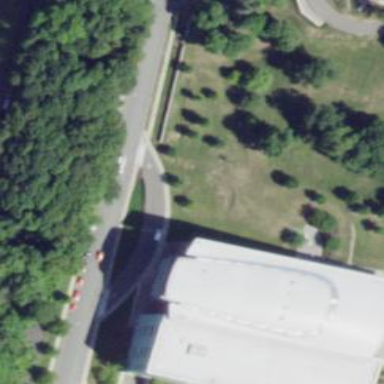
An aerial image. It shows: Arts centre building.